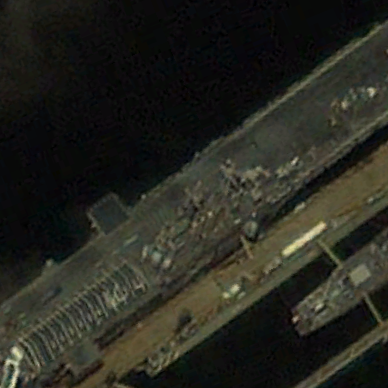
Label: assault